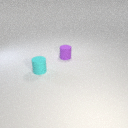
small cyan rubber cylinder in front of small purple rubber cylinder